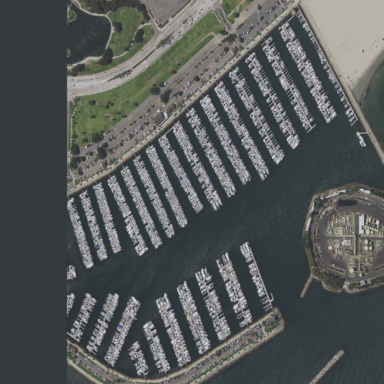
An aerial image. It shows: Marina on the waterfront with natural water surroundings.